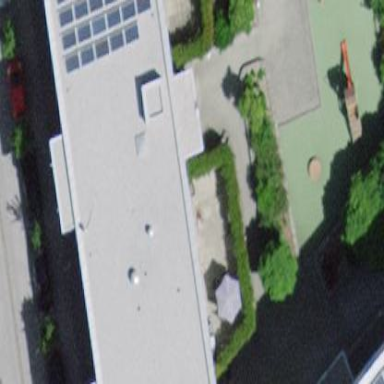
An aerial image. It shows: Building with apartments and flat roof.